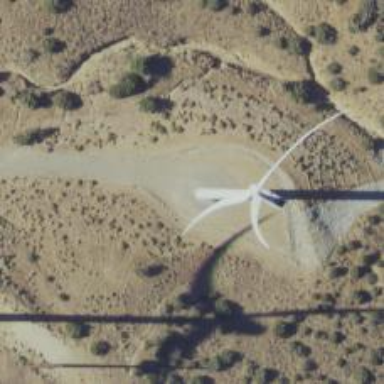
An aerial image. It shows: Wind power generator with horizontal axis wind turbine manufactured by Vestas.